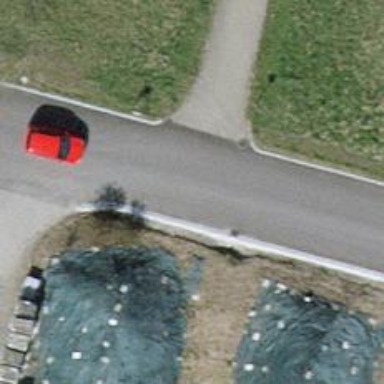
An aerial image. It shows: Asphalt path with excellent trail visibility.